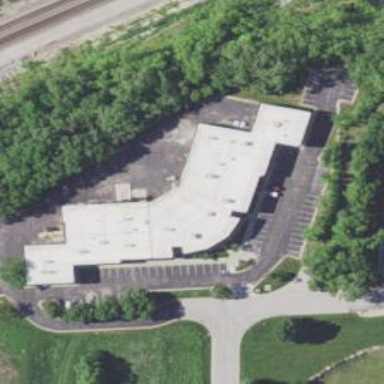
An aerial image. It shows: Commercial building.